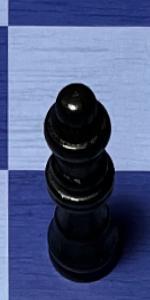
Label: Queen_Black